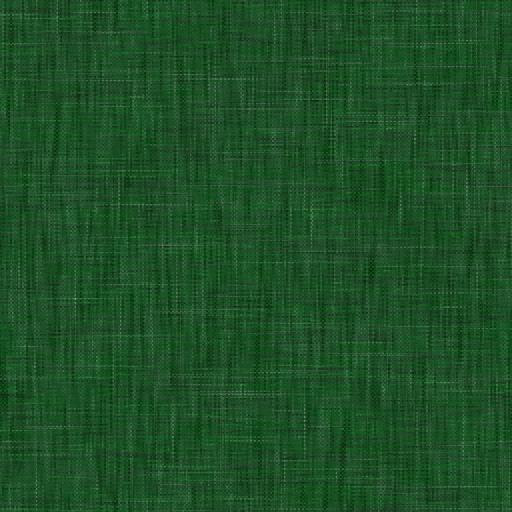
Tags: clean fabric smooth woven